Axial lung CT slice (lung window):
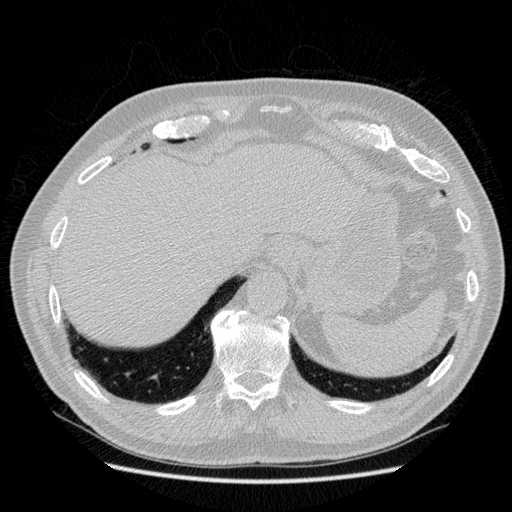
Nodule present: no